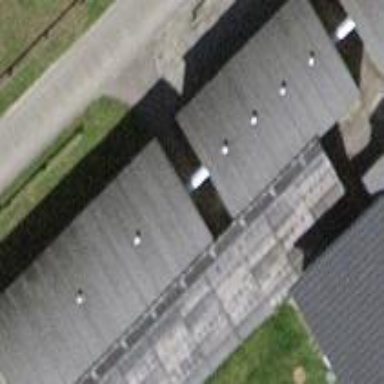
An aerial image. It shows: Shed.